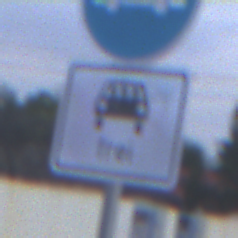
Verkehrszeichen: MehrfachbesetzePersonenkraftwagenFrei
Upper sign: Busssonderstreifen
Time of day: SunriseSunset
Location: Outdoor (Suburban)
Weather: PartlyCloudy
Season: NotSpecified
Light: Natural